Aerial crown-view tile of a tropical tree (Barro Colorado Island, Panama), acquired 20241112:
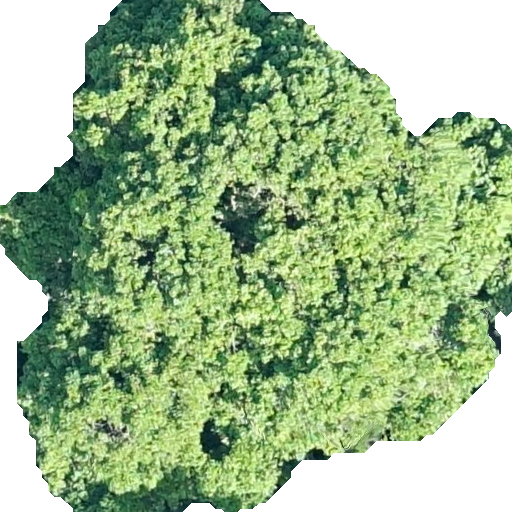
Species: Prioria copaifera
GBIF accepted scientific name: Prioria copaifera
Crown area: 324.604 m²